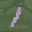
Label: 1